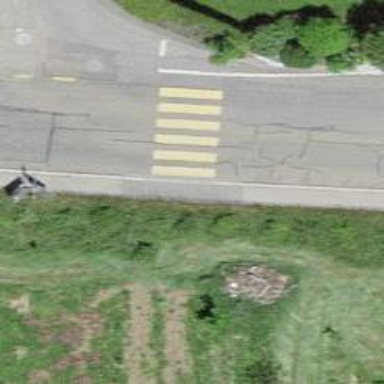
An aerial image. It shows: Uncontrolled zebra crossing with zebra markings.